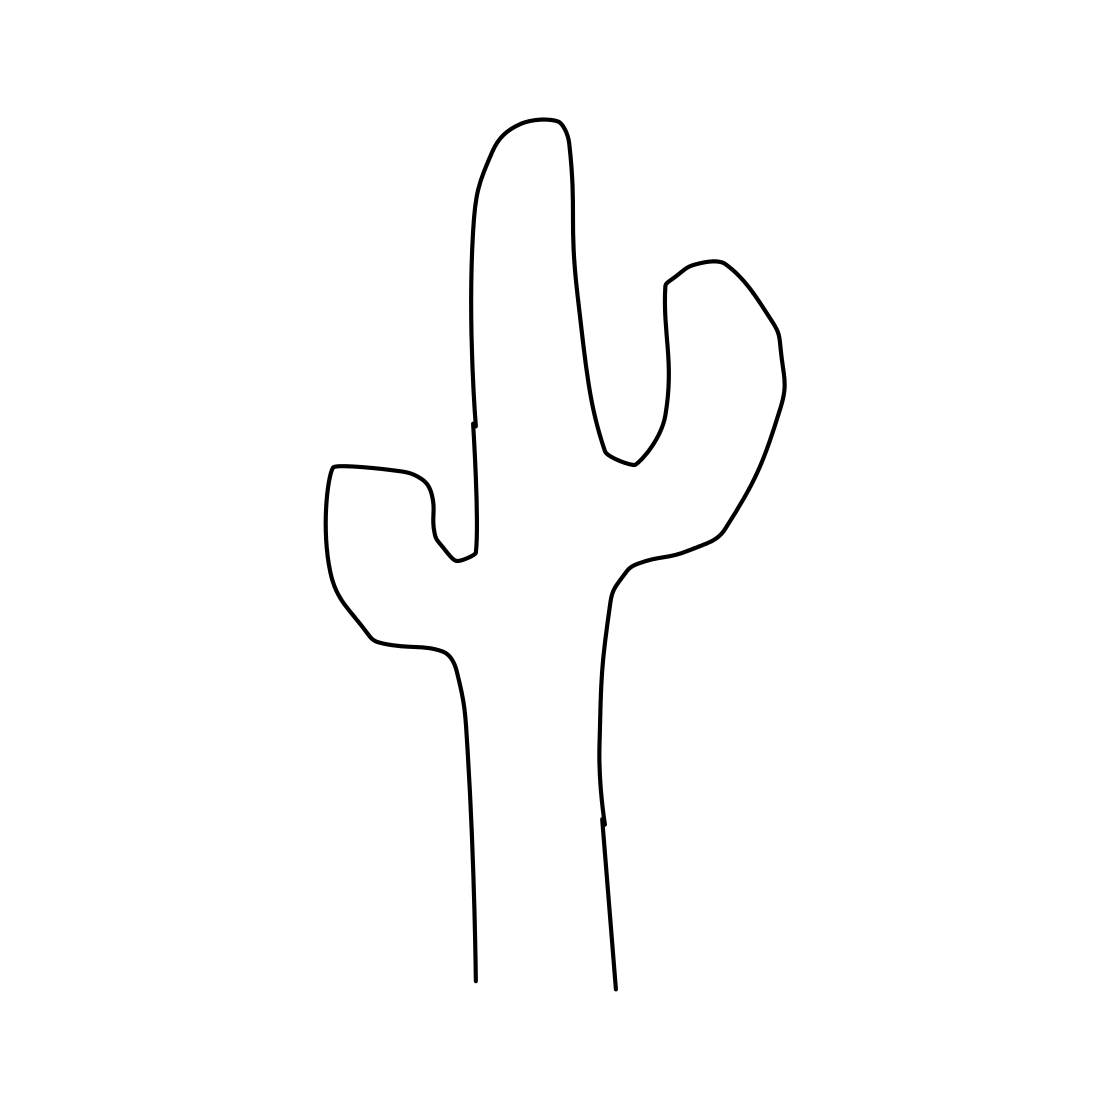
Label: cactus